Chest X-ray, PA view. Patient: 58 years old, sex M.
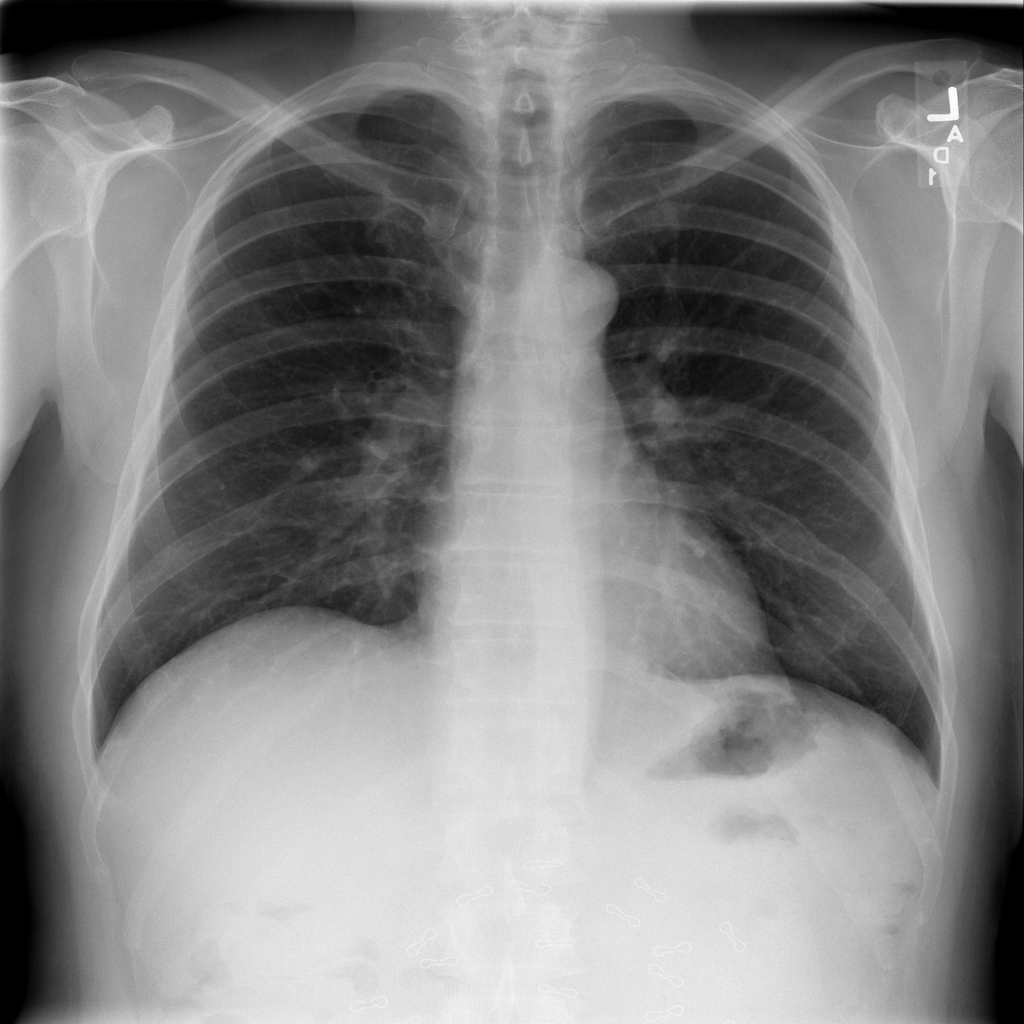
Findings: No Finding